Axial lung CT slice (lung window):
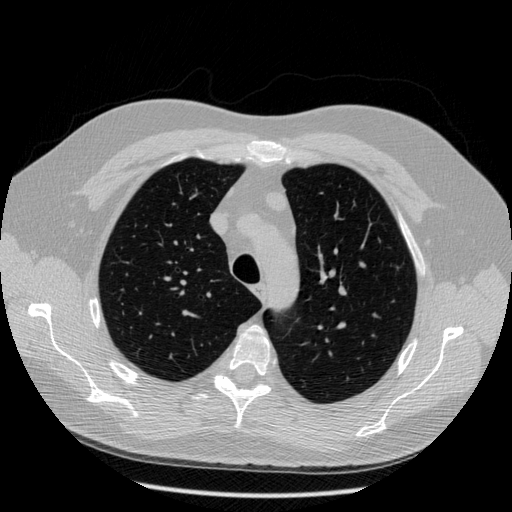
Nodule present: no